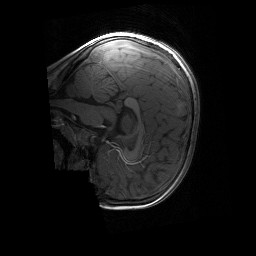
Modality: T1w
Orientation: sagittal
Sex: female
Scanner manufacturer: siemens
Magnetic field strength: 3 T
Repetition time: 1.9 s
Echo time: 0.00243 s